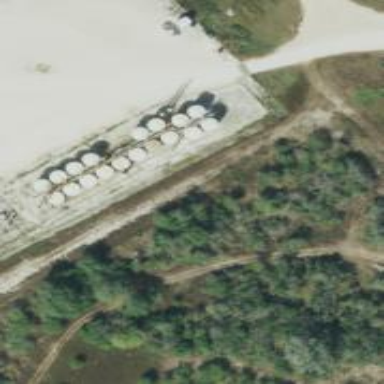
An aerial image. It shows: Storage tank with man-made structure.